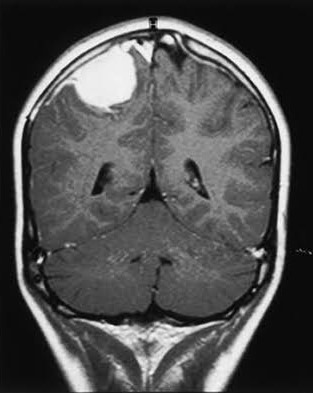
Label: meningioma